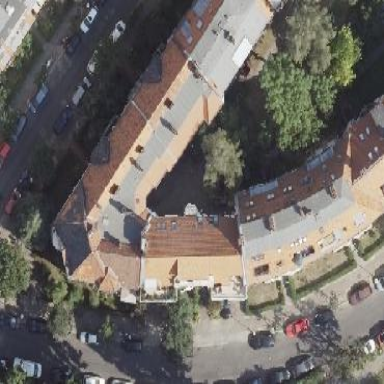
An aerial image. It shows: Residential building with apartments. The roof has mansard shape.